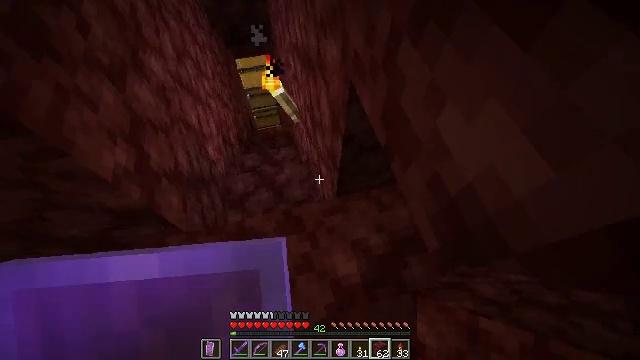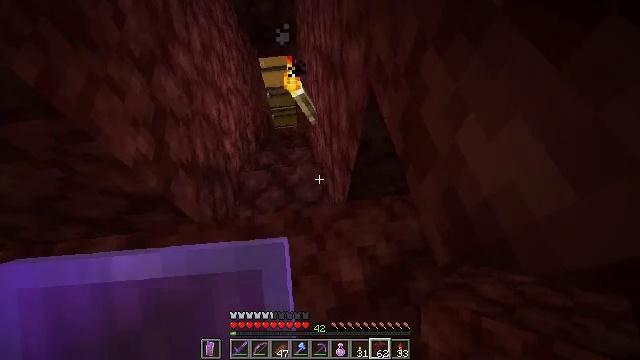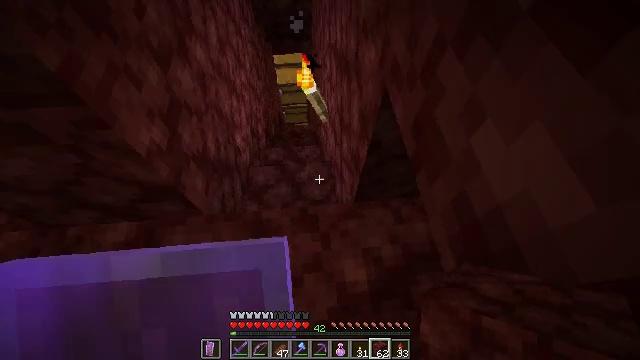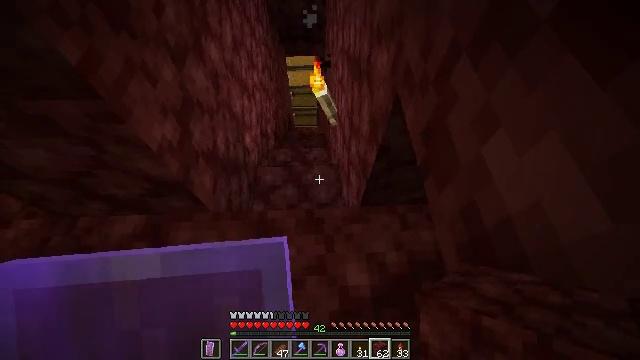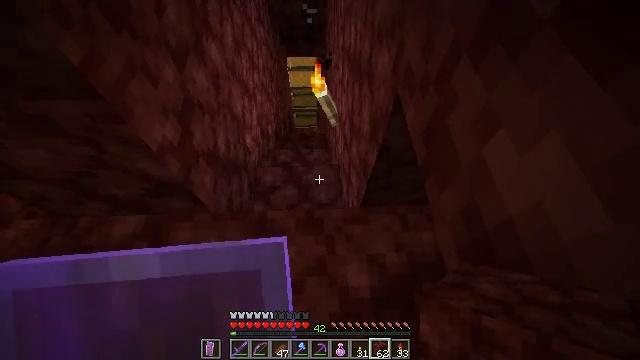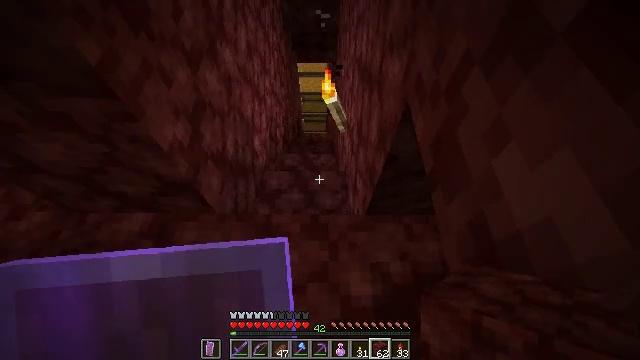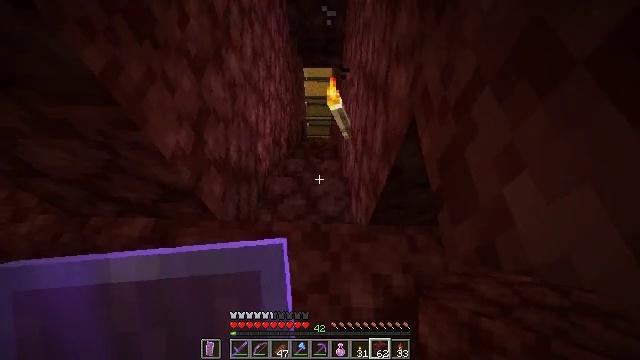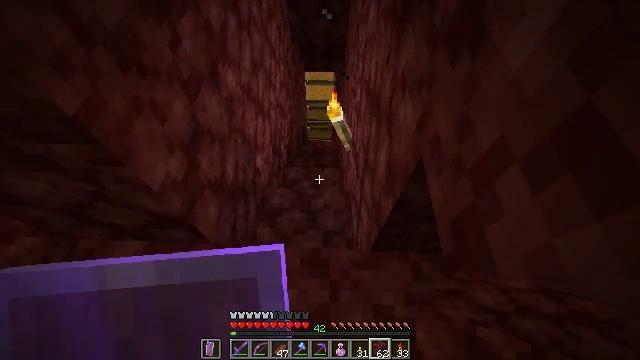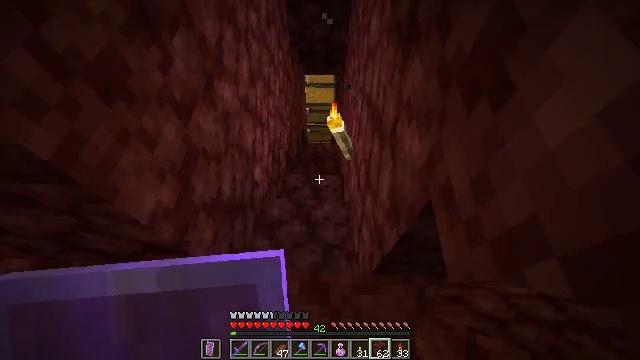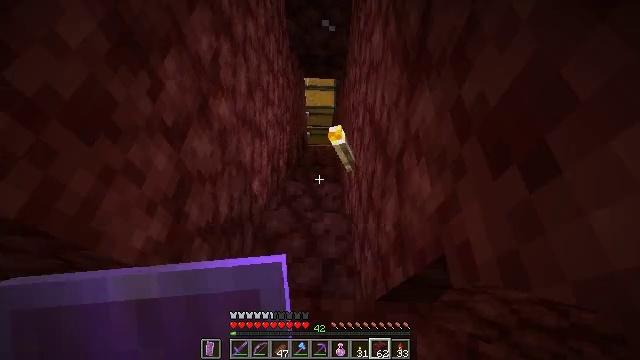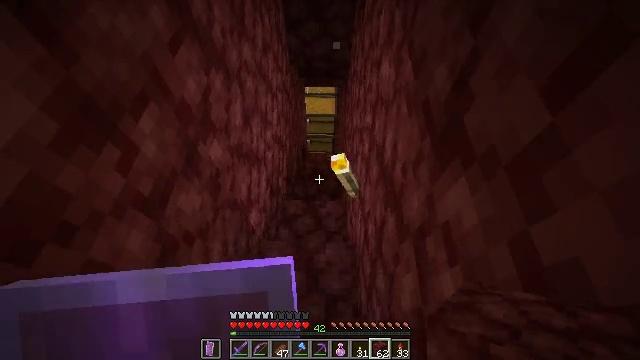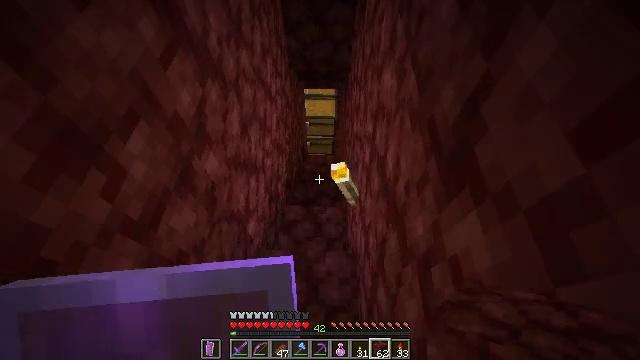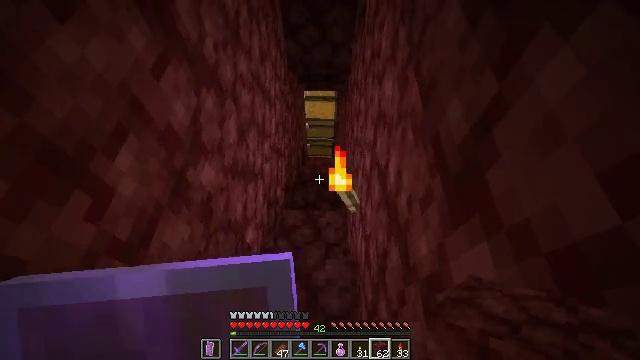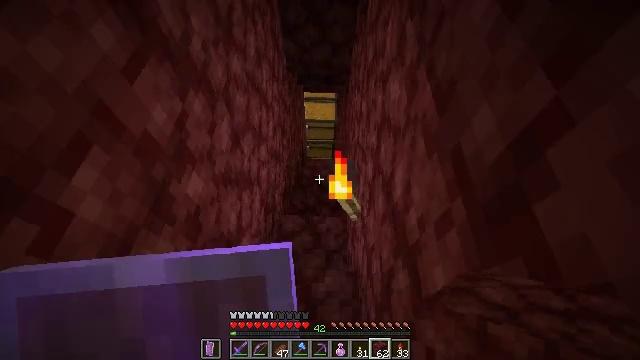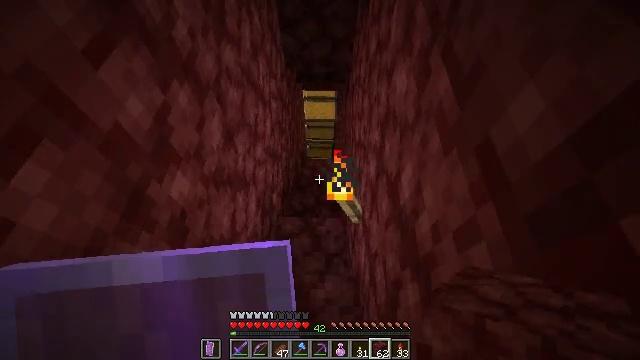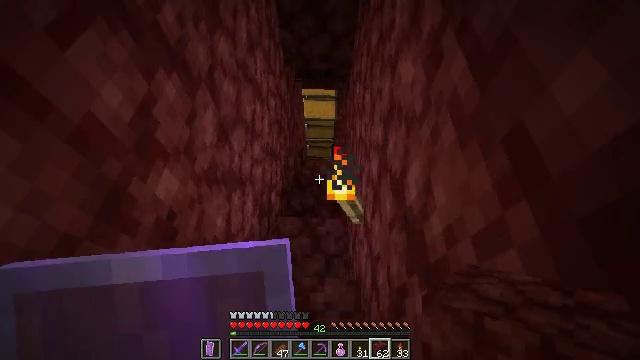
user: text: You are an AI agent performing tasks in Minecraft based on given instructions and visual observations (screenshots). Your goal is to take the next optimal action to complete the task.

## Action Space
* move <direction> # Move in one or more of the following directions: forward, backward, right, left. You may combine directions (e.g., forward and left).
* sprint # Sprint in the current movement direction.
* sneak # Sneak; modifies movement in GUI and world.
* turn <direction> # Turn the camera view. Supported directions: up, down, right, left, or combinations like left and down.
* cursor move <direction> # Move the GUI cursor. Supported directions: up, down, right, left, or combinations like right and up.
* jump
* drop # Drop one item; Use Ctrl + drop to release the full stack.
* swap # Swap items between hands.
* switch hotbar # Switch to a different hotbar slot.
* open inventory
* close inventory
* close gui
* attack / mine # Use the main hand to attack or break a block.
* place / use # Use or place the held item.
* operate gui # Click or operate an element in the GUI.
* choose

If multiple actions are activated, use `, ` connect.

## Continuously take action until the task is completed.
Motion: motion action
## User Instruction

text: mine block cyan shulker box
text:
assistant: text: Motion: turn left
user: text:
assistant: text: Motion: turn left
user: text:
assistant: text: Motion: turn left
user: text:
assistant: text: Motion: no_op
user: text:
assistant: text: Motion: turn left and up
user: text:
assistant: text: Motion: move forward, turn left
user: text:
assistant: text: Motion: move forward
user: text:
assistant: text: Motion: move forward
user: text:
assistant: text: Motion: move forward
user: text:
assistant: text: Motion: move forward
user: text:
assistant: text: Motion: no_op
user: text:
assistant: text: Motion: no_op
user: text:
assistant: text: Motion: move forward
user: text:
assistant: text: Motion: move forward
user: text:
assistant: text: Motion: move forward
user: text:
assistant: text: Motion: move forward
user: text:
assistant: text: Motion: move forward
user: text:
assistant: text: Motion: move forward
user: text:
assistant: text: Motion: move forward
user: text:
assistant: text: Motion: move forward
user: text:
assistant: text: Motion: move forward
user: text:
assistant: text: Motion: move forward
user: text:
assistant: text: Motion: move forward
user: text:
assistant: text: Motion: move forward
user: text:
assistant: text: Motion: move forward
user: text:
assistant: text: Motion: move forward
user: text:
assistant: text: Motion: move forward
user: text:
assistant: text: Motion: move forward, turn up
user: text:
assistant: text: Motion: move forward, turn up
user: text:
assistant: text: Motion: move forward, turn up